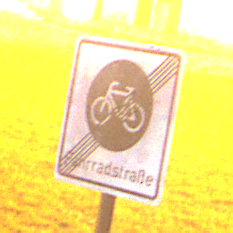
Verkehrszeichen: EndeFahrradstrasse
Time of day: Night
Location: Outdoor (Suburban)
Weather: PartlyCloudy
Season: NotSpecified
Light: Artificial